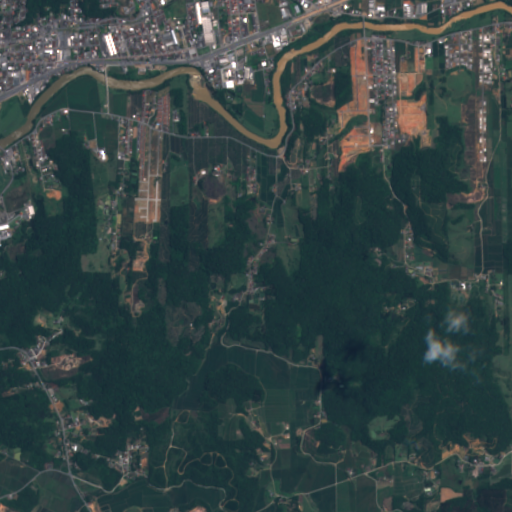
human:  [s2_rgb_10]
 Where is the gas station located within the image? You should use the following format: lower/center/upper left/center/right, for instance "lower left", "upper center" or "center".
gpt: The gas station is located in the upper left of the image.
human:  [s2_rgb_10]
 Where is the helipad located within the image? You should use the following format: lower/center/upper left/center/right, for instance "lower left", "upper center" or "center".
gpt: The helipad is located in the upper left of the image.
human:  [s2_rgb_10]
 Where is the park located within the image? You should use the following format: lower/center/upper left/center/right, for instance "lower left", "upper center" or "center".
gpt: The park is located in the upper left of the image.
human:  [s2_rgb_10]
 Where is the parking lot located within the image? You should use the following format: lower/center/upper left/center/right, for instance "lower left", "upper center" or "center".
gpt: The parking lot is located in the upper left of the image.
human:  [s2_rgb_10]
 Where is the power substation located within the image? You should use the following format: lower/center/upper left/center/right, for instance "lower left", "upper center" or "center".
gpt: The power substation is located in the upper left of the image.
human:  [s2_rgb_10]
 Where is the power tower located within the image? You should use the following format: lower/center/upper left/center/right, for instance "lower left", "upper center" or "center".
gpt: There is no power tower in the image.